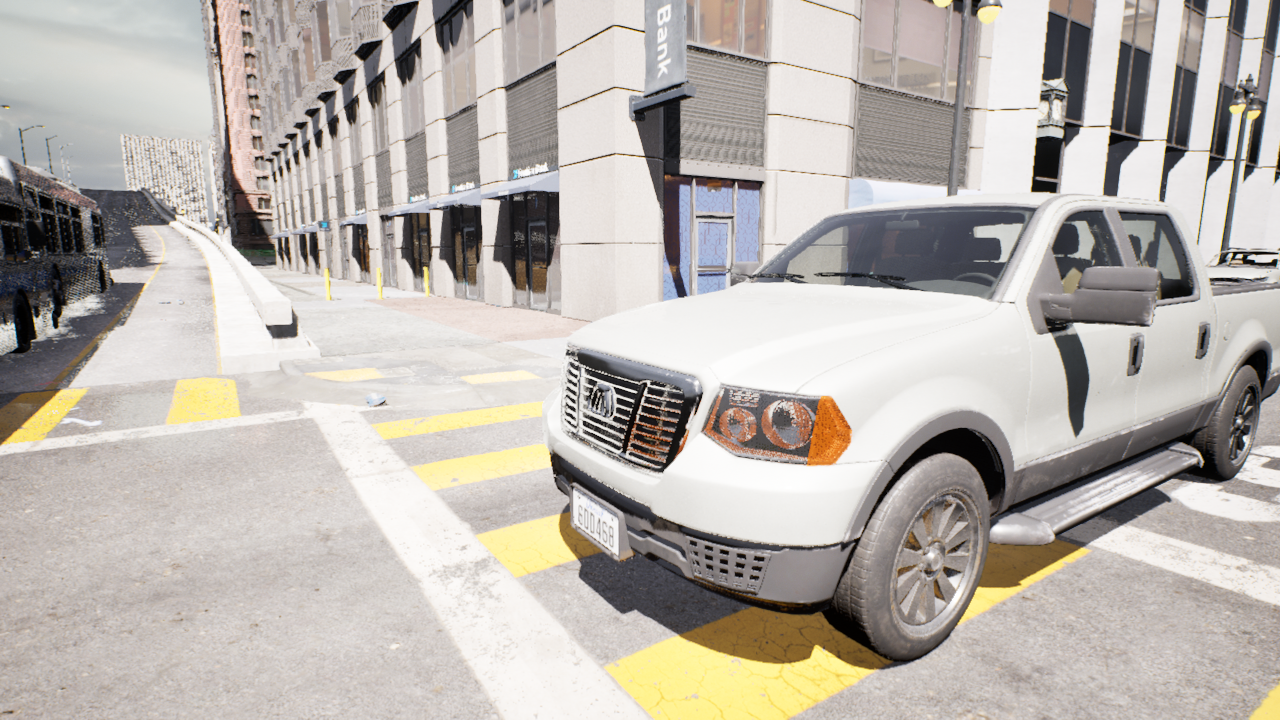
Venue: residential
Lighting: clear day
Vehicle rig: pickup